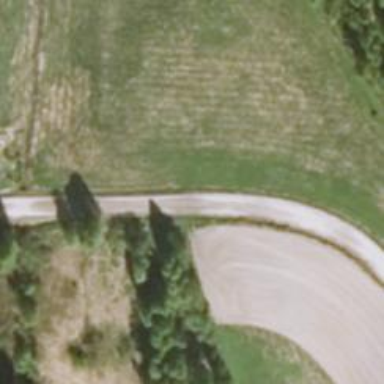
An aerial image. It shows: Unclassified road.